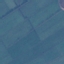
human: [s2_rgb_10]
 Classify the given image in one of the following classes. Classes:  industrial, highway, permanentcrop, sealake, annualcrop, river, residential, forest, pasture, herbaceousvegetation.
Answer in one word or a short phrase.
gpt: Pasture